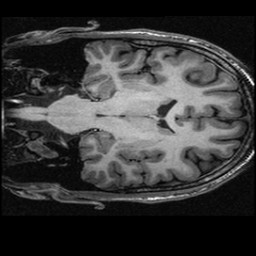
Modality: T1w
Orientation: coronal
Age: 21
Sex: male